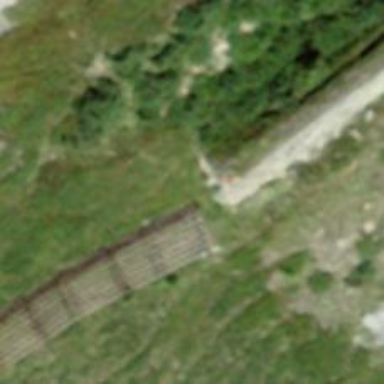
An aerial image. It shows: Avalanche protection fence.